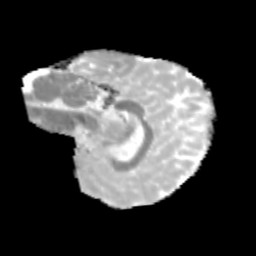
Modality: MD
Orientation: sagittal
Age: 11
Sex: male
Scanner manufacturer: siemens
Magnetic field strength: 3 T
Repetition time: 3.8 s
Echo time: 0.07 s